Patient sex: M
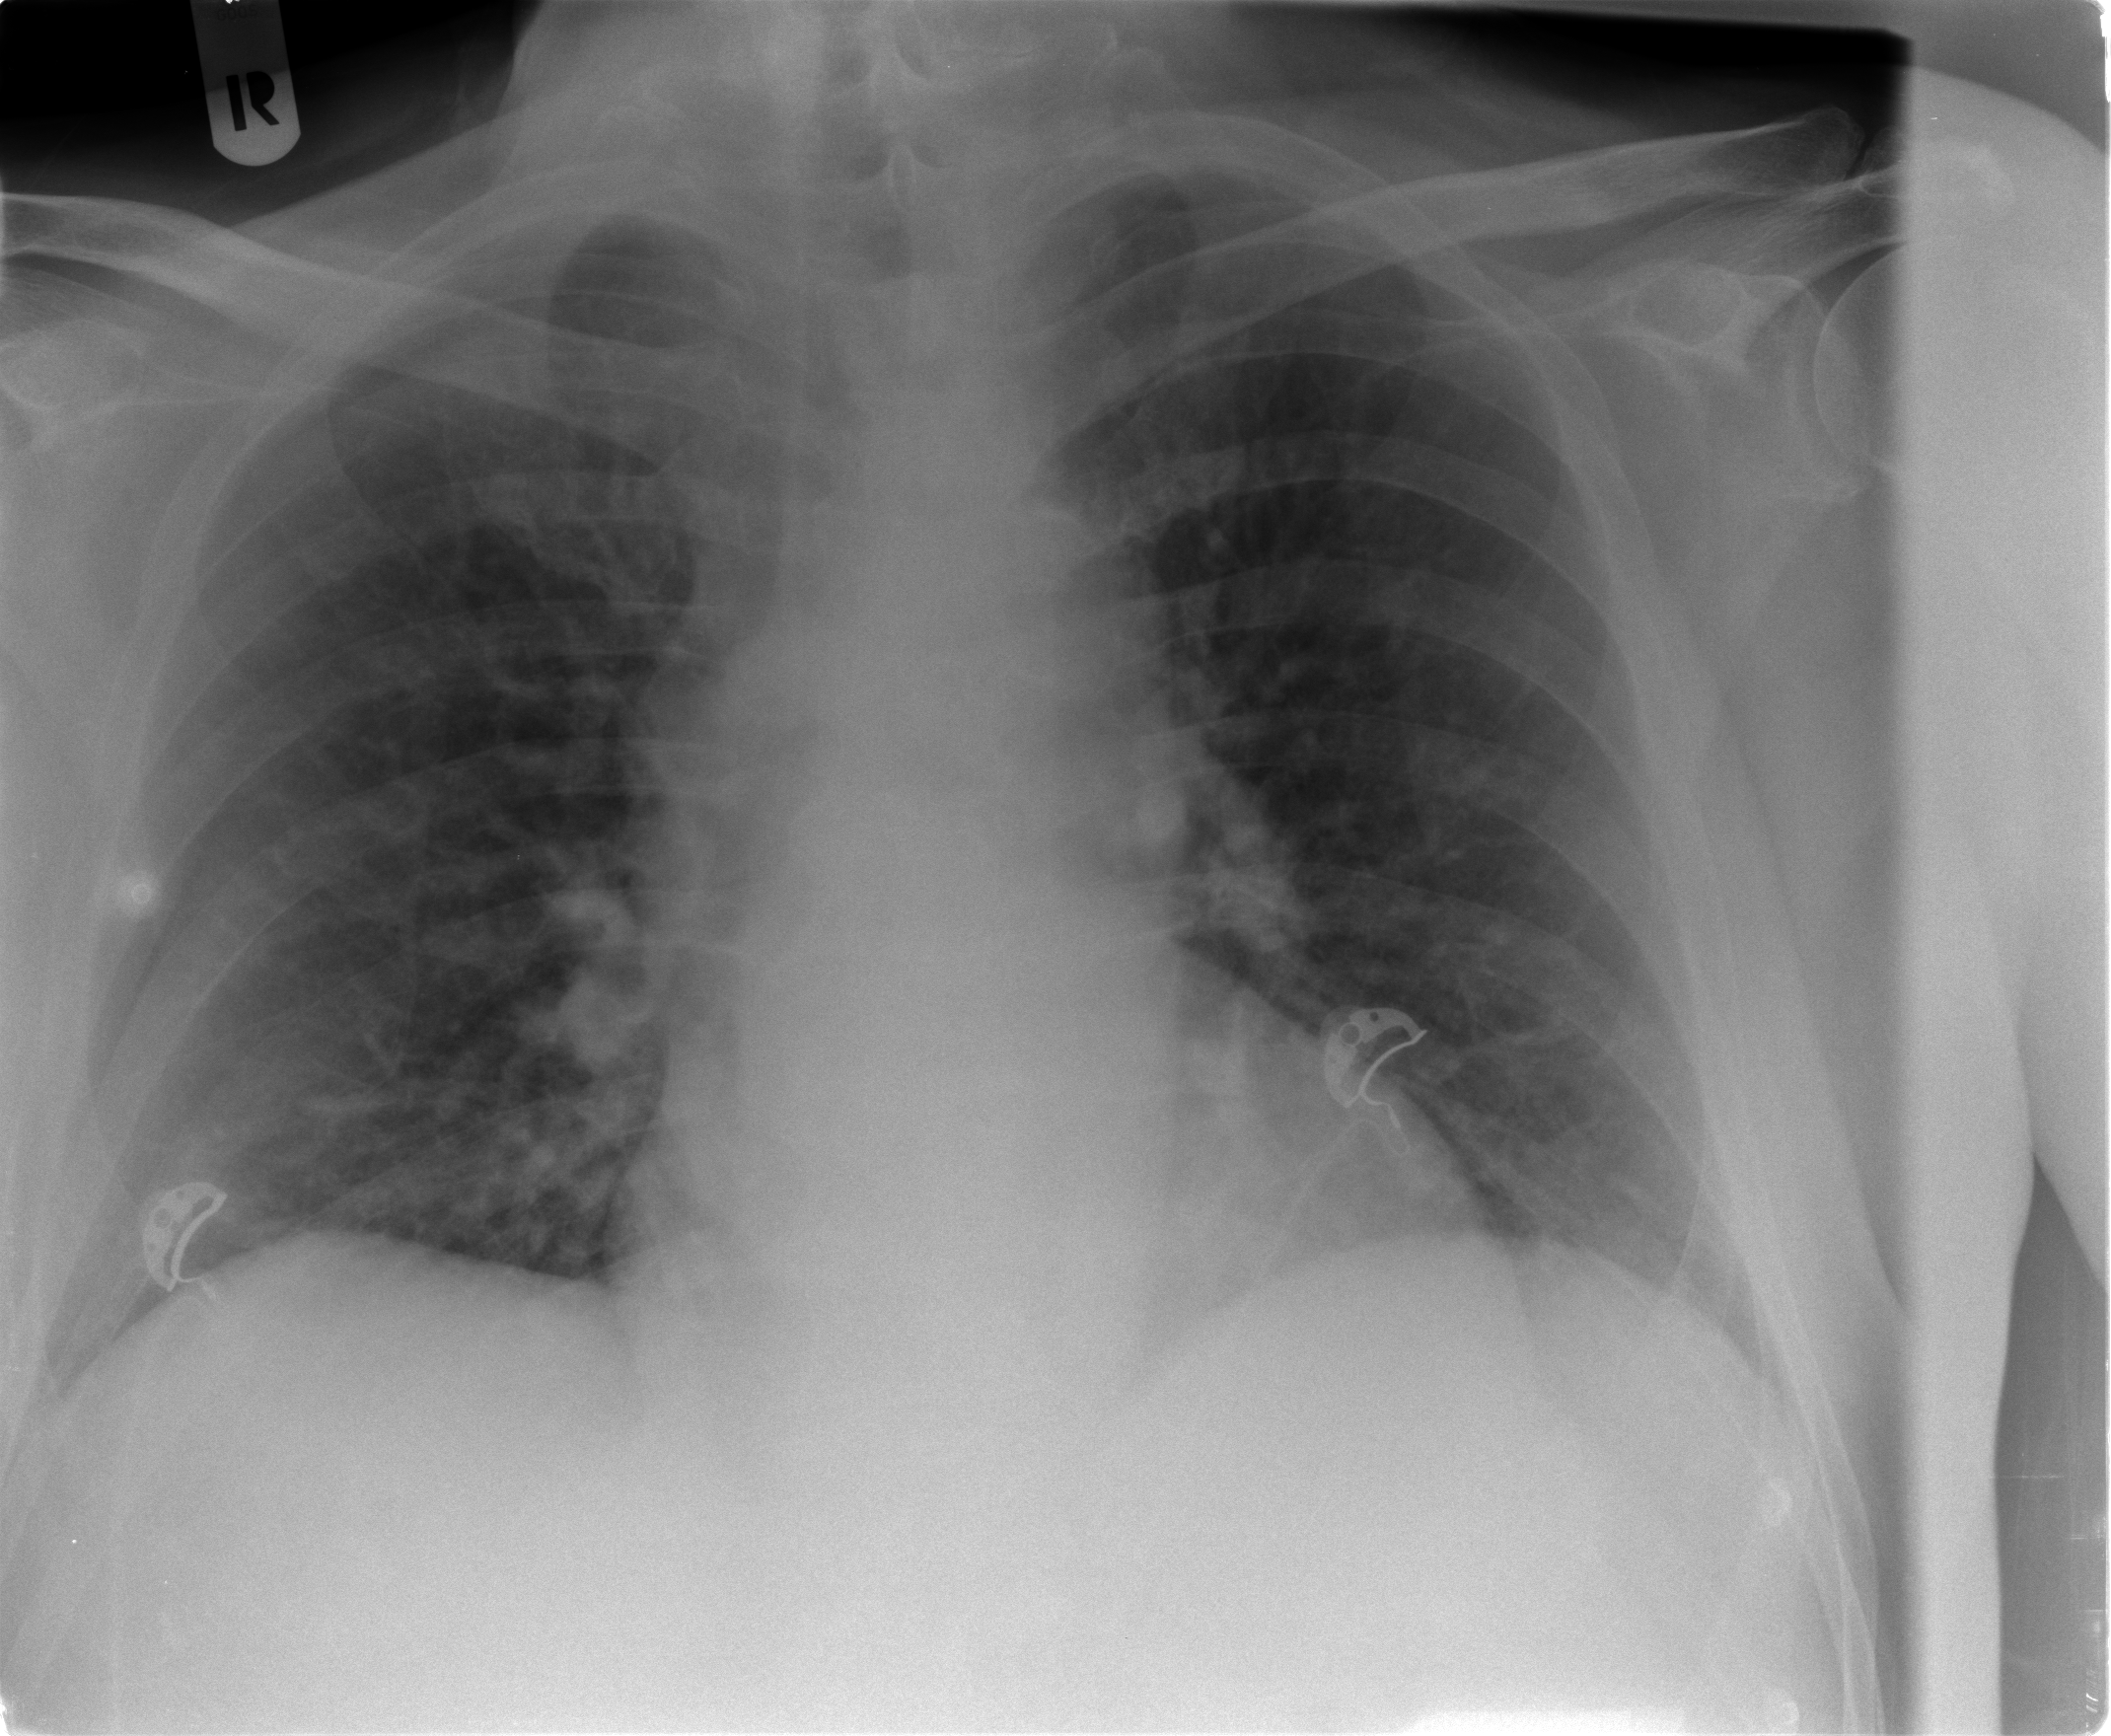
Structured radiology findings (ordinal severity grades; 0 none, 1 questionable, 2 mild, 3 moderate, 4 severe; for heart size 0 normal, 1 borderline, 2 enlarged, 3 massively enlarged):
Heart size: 0
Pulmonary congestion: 1
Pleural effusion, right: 0
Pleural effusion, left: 0
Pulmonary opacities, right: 0
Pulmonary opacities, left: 0
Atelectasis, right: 2
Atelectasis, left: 2